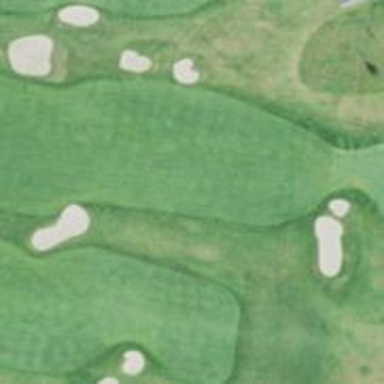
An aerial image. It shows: Golf hole.